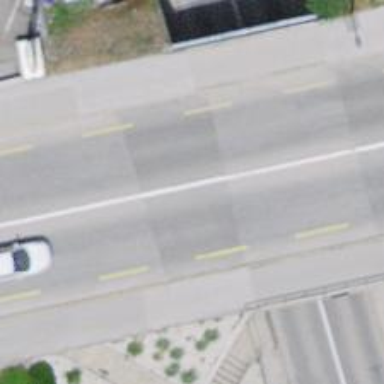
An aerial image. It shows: Primary highway bridge with asphalt surface. It includes designated lane for cyclists.